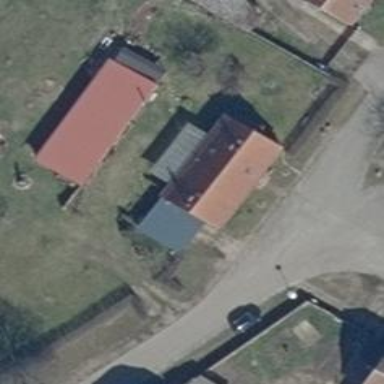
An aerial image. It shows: Simple and straightforward house.